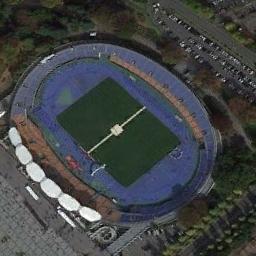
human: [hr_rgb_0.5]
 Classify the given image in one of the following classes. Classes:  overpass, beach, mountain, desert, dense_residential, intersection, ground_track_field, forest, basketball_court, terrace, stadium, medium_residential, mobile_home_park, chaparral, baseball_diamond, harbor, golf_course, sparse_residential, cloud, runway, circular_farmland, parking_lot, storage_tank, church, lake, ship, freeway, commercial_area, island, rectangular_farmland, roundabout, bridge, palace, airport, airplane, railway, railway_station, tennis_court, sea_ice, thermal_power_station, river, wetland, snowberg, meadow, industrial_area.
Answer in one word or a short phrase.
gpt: stadium